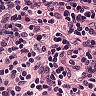
Metastatic tissue present: no